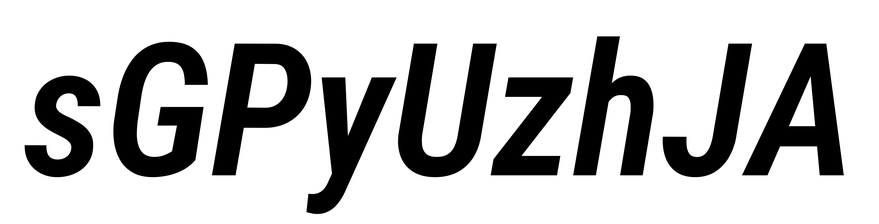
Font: Roboto-Italic_Condensed_SemiBold_Italic